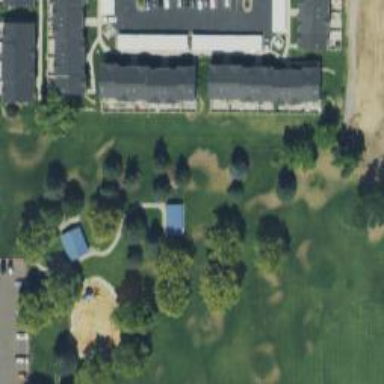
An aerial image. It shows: Disc golf tee.